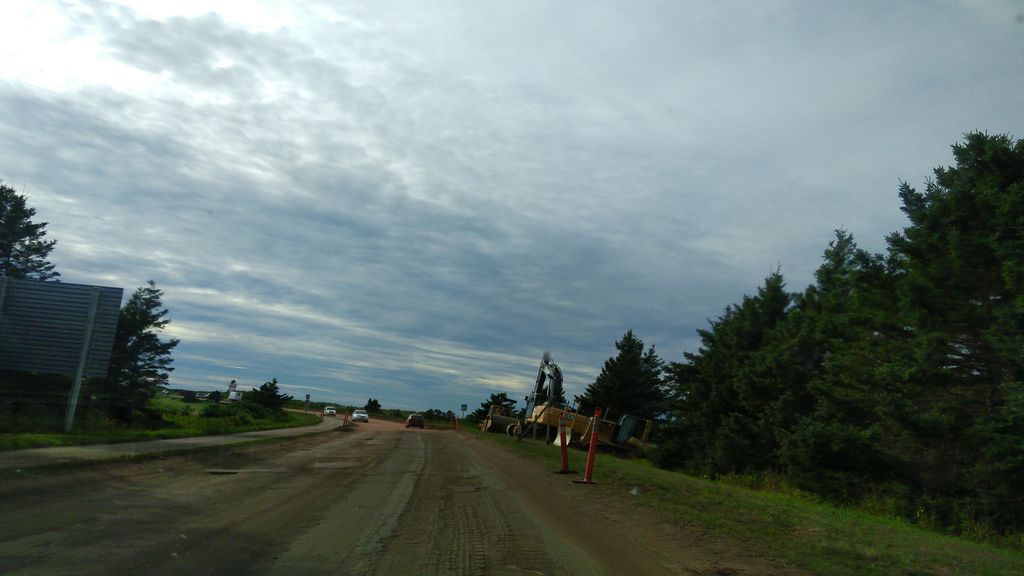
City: charlottetown